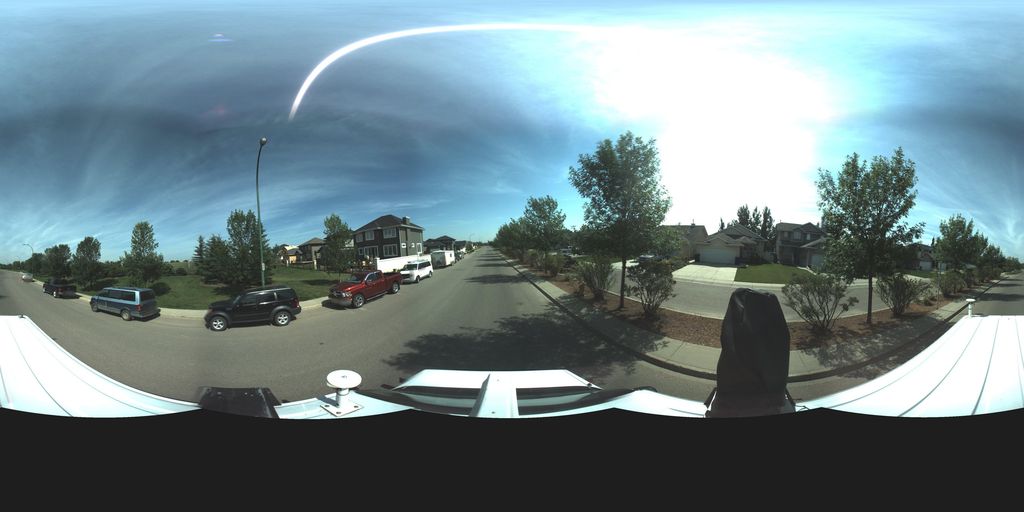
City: saskatoon